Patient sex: M
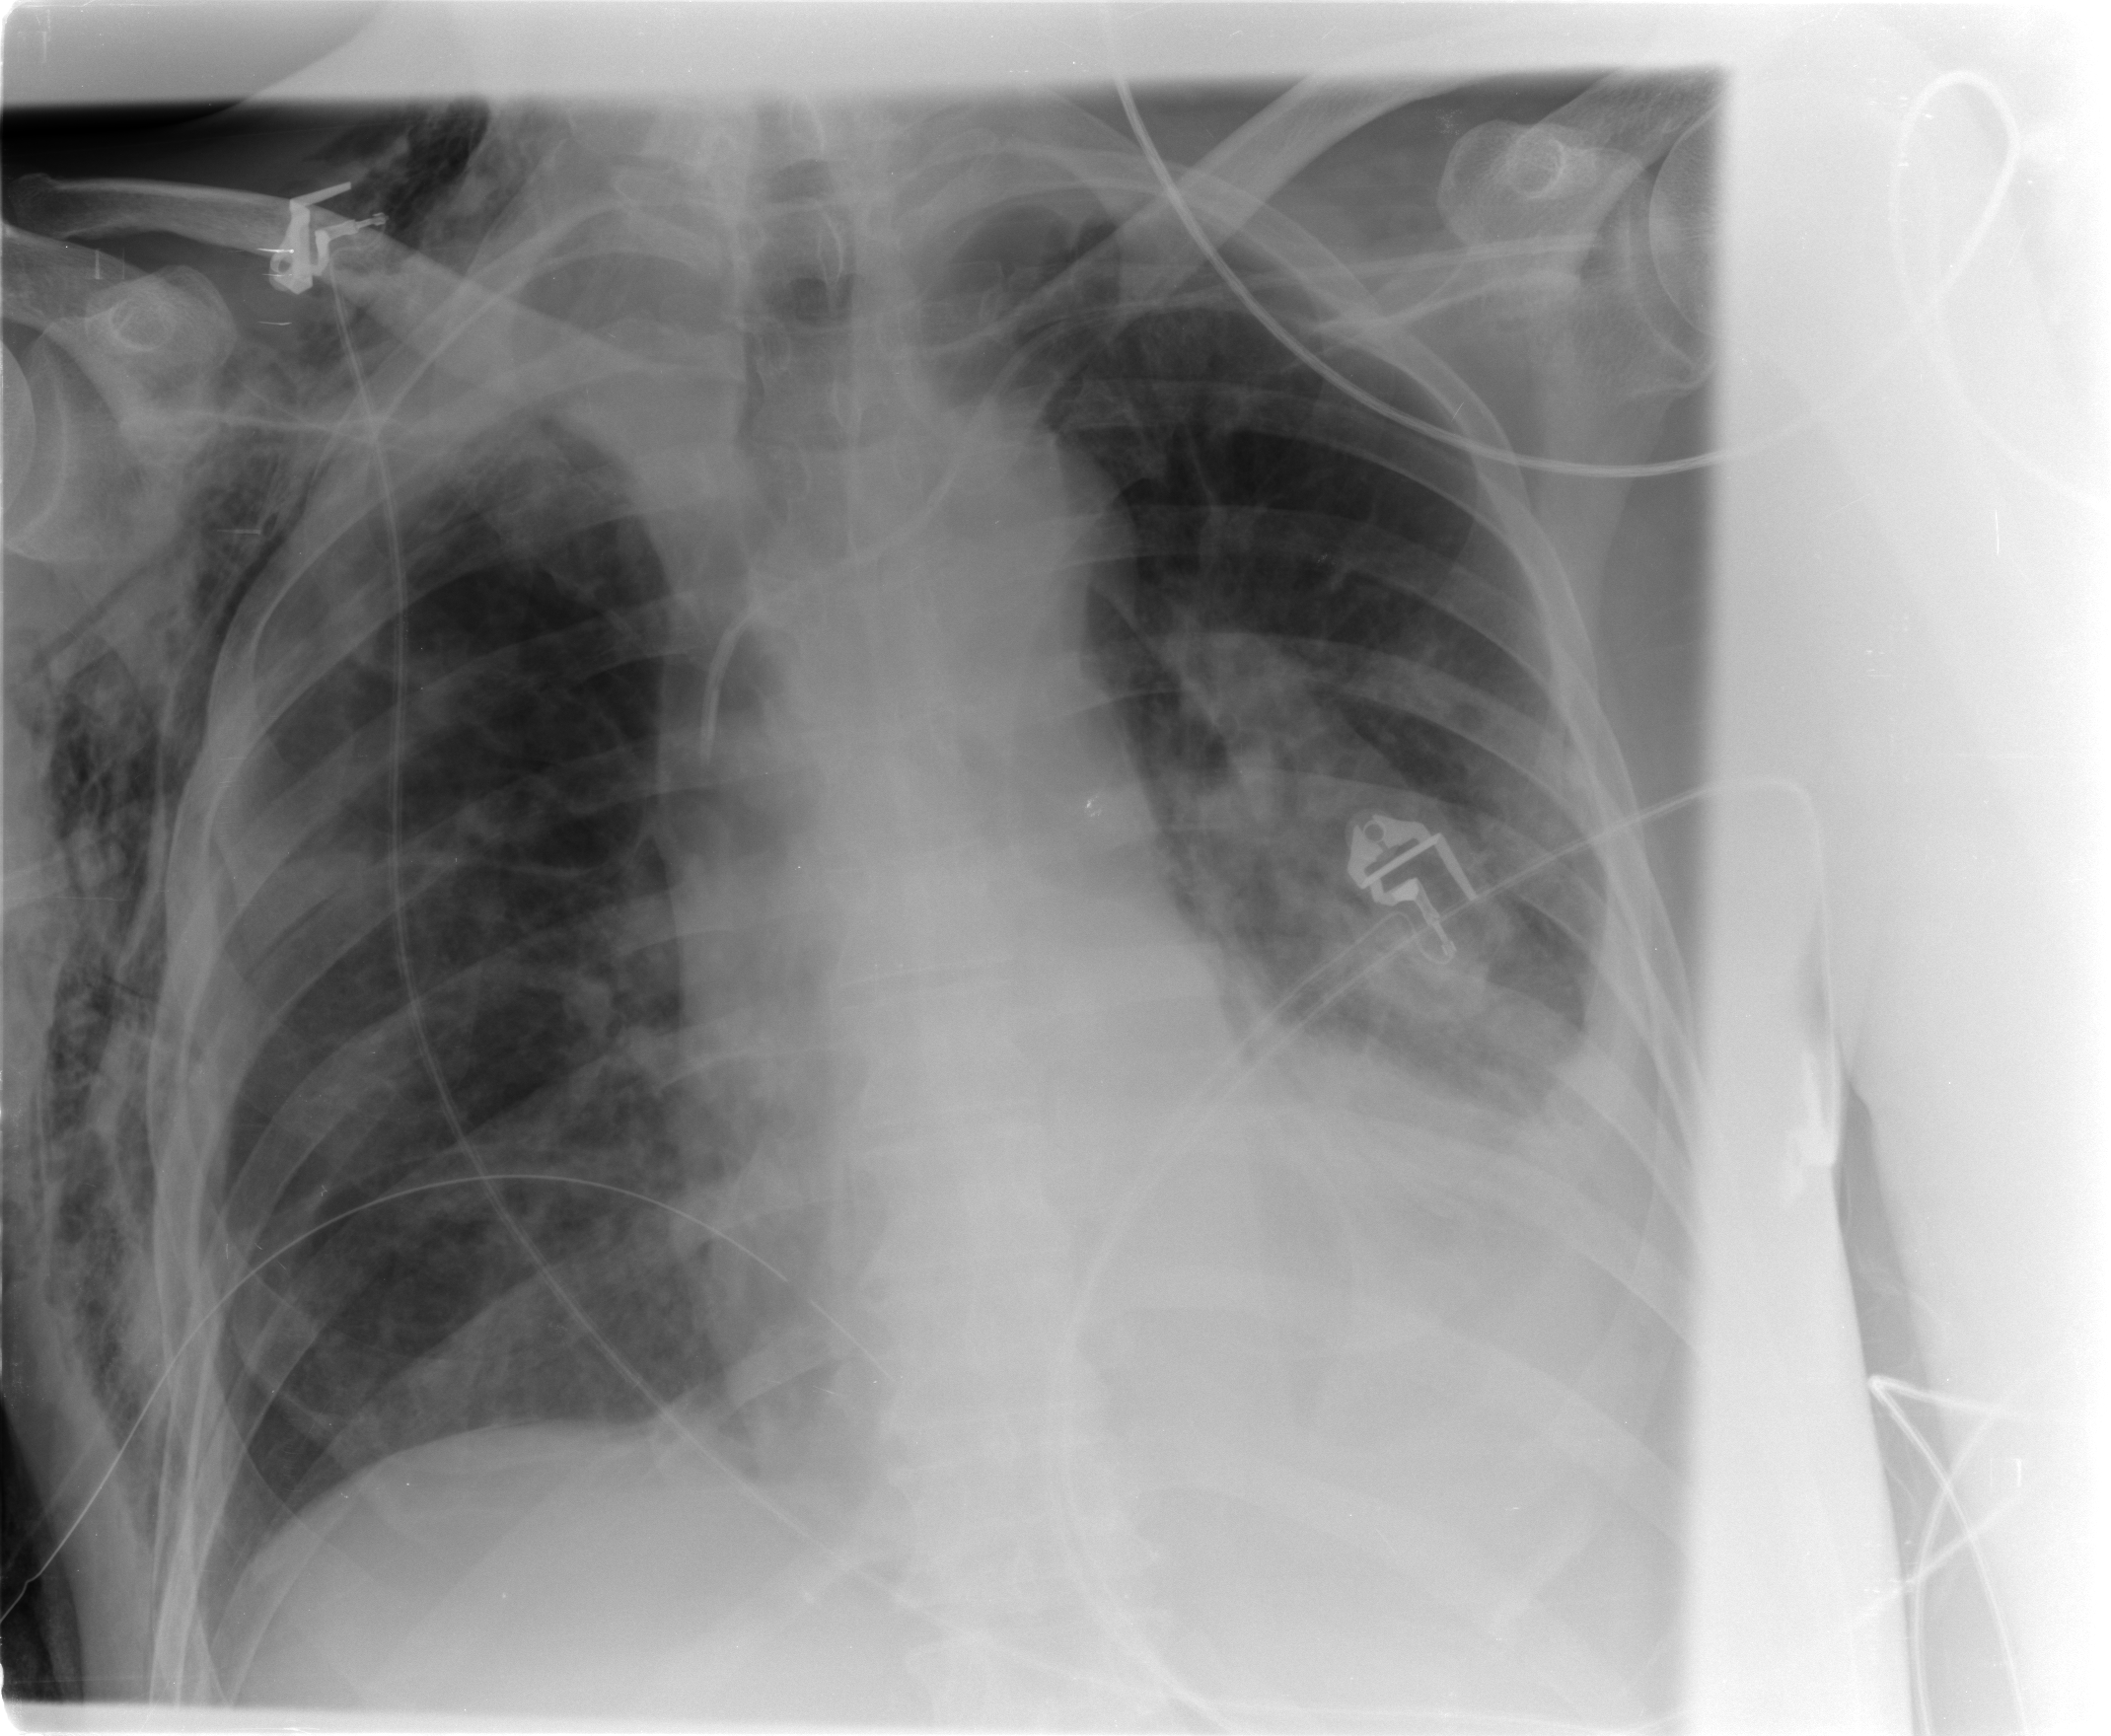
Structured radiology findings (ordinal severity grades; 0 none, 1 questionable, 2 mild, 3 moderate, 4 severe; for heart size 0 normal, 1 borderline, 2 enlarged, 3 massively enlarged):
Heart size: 2
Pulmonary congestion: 1
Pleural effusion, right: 0
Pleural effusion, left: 2
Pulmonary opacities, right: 1
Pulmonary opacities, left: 2
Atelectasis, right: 2
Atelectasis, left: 3